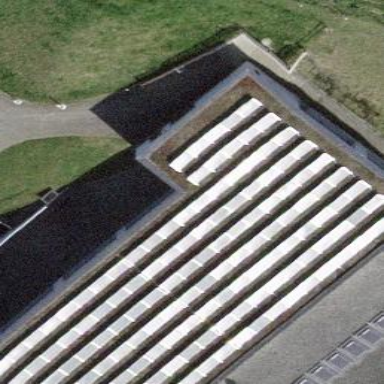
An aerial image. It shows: Solar power generator.